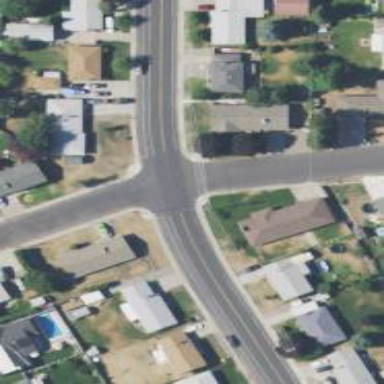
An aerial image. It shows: Unmarked road crossing.